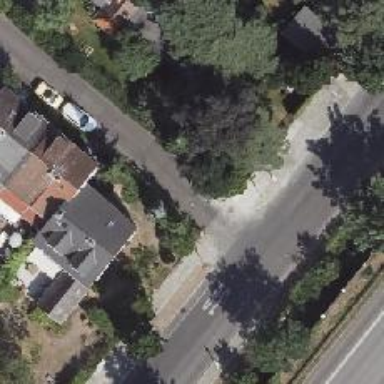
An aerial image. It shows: Residential road with asphalt surface. There is cycleway on the opposite side. Parking lanes on both sides are parallel to the road.